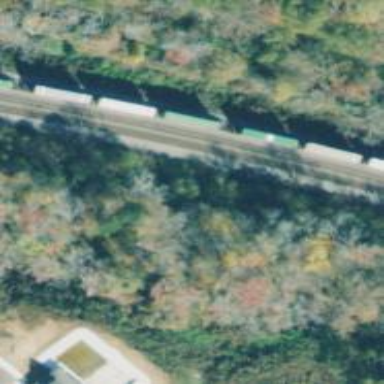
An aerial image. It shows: Railway siding for service.